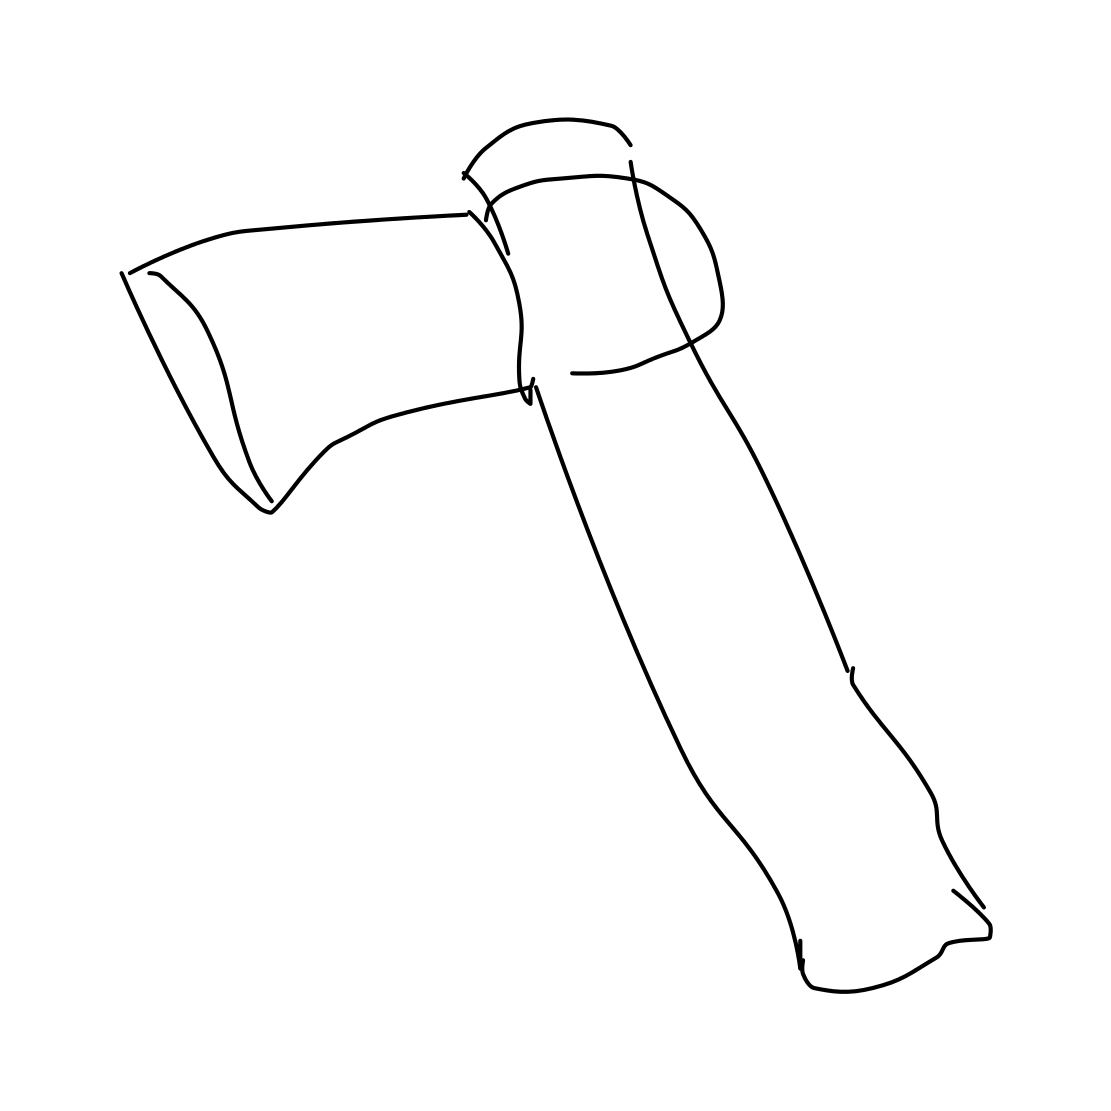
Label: axe